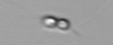
Label: Chaetoceros